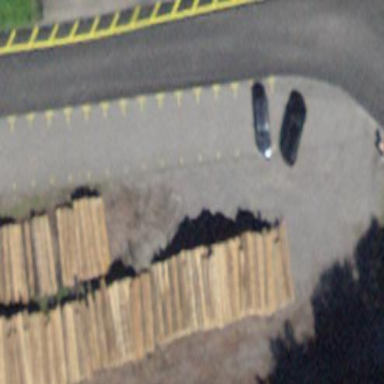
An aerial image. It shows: Street-side parking area with asphalt surface.